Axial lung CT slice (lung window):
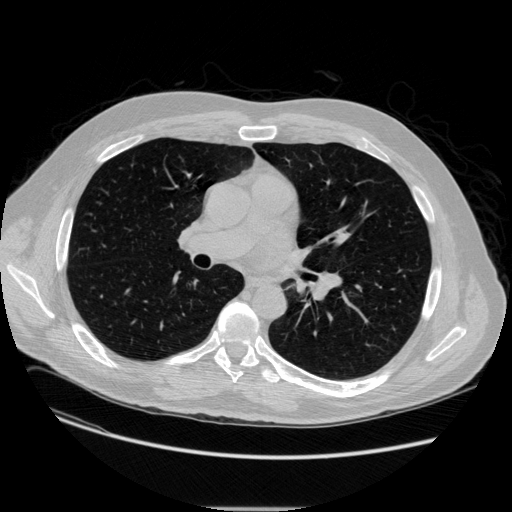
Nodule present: no